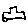
Label: car